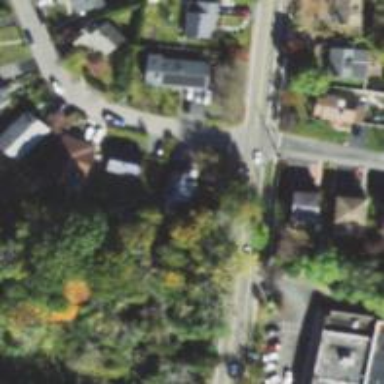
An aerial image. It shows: Road with stop sign.